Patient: sex F, age 34
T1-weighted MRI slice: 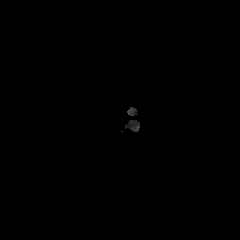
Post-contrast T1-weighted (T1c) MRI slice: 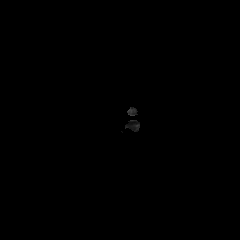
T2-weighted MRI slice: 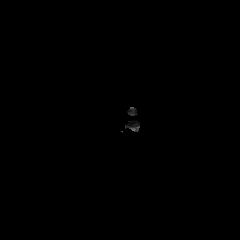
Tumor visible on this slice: no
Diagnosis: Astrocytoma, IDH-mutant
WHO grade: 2